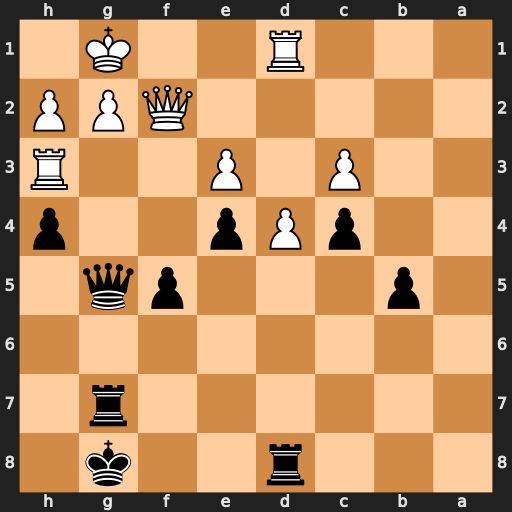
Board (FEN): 3r2k1/6r1/8/1p3pq1/2pPp2p/2P1P2R/5QPP/3R2K1
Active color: b
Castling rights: -
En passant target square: -
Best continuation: Qg4 Ra1 Qxh3 Kh1 Qg4